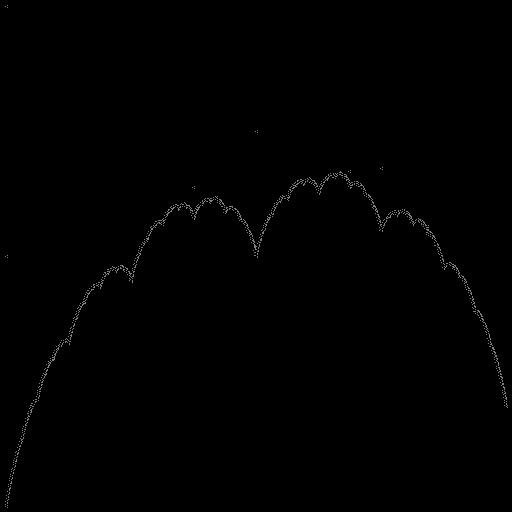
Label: a4